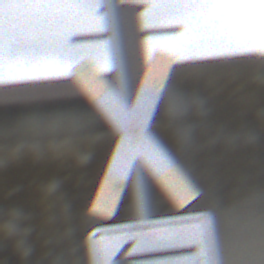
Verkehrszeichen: Andreaskreuz
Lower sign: RichtungsangabeDurchPfeile1
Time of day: Midday
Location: Outdoor (Suburban)
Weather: Overcast
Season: NotSpecified
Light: Natural